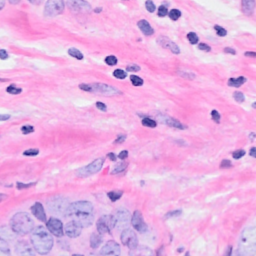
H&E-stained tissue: Breast